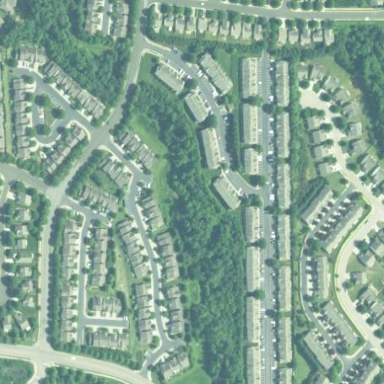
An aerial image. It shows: Residential neighbourhood.